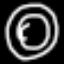
Label: donut